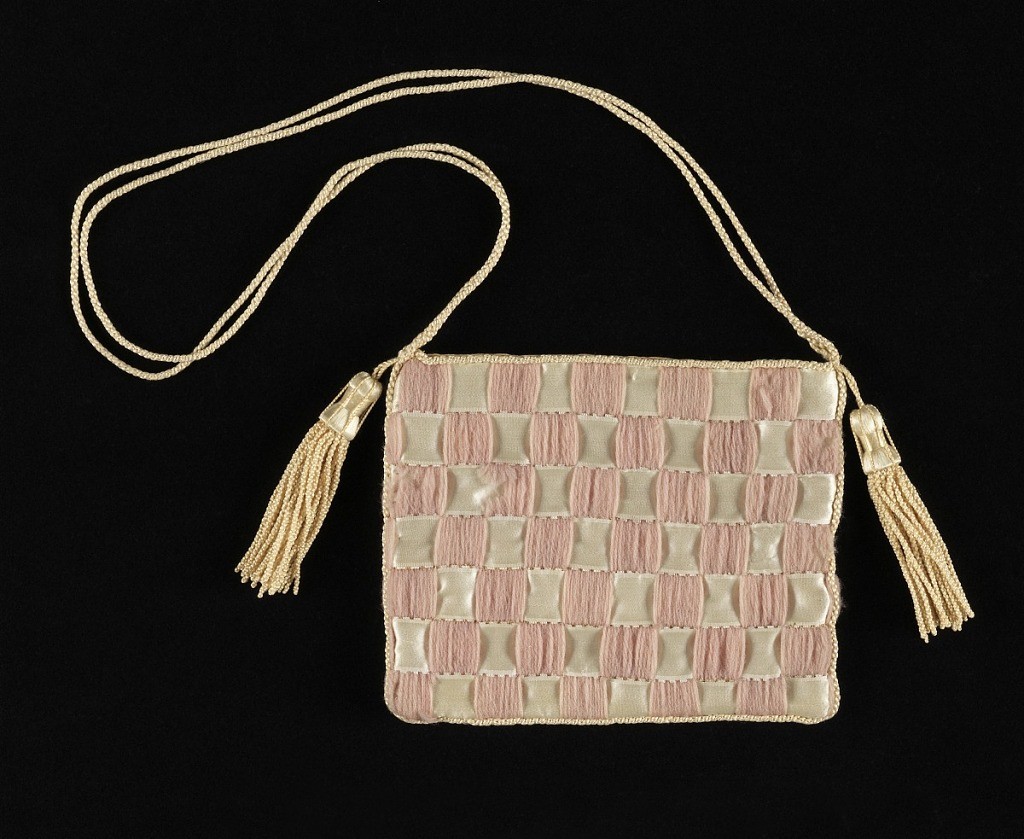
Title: Purse
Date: ca. 1880
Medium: wool, silk, cotton lining Technique: embroidered
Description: Flat purse, with a checkerboard design formed by stitching down horizontally placed white satin ribbons with vertical groups of pale purple wool yarn. Trimmed with white silk cord and tassels; lined with white cotton.